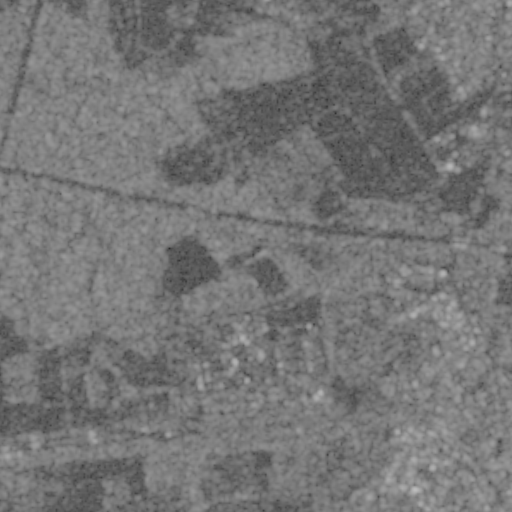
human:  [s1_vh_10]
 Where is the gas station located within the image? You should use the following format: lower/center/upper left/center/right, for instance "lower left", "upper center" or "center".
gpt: The gas station is located in the upper right of the image.
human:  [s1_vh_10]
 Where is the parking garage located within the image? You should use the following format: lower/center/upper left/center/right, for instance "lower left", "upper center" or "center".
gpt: The parking garage is located in the lower right of the image.
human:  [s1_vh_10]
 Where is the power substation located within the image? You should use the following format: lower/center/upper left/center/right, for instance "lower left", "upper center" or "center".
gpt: The power substation is located in the lower center of the image.
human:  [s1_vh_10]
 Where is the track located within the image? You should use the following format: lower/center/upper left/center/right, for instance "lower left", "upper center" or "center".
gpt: There is no track in the image.

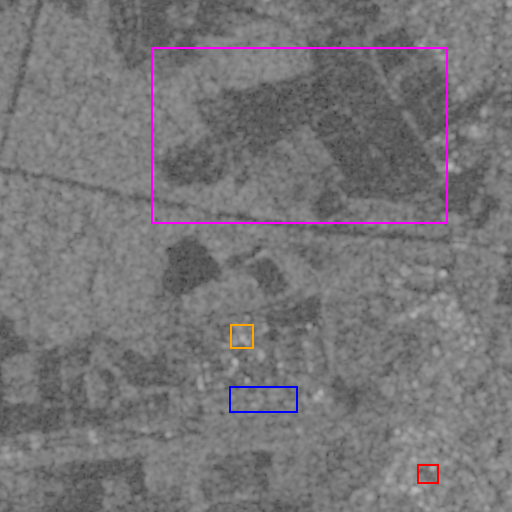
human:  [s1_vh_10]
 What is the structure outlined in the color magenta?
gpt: The structure outlined in magenta is a crop field.
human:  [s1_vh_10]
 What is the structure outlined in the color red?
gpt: The structure outlined in red is a park.
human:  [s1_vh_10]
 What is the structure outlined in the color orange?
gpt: The structure outlined in orange is a parking lot.
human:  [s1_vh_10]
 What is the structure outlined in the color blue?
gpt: The structure outlined in blue is a power substation.
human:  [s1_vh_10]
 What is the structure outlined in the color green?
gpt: There is no green outline.